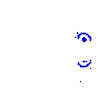
Particle: pion